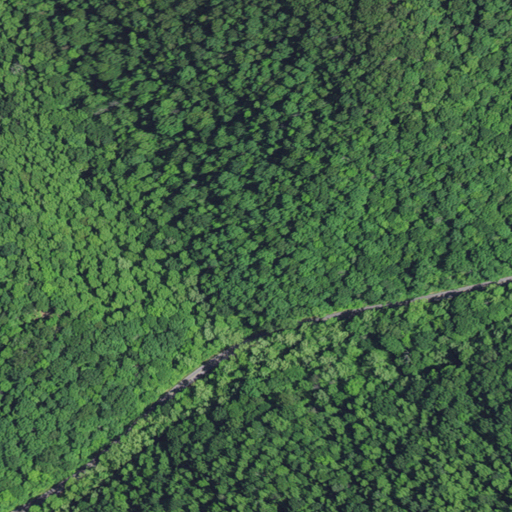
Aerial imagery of valley in Kentucky named Cow Hollow containing deciduous forest and open development